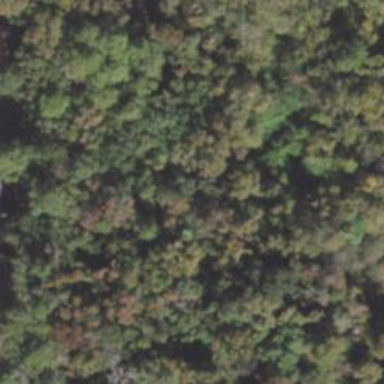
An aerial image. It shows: Mixed woodland area with various types of leaves.